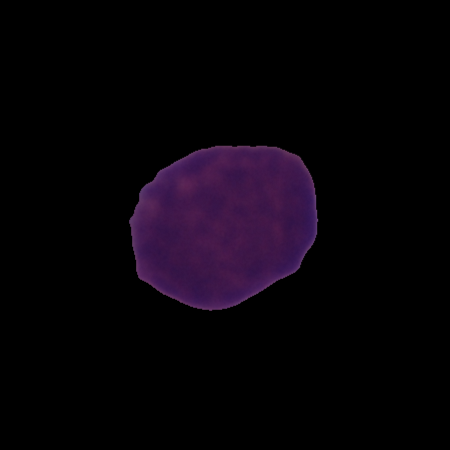
Label: cancer